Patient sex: F
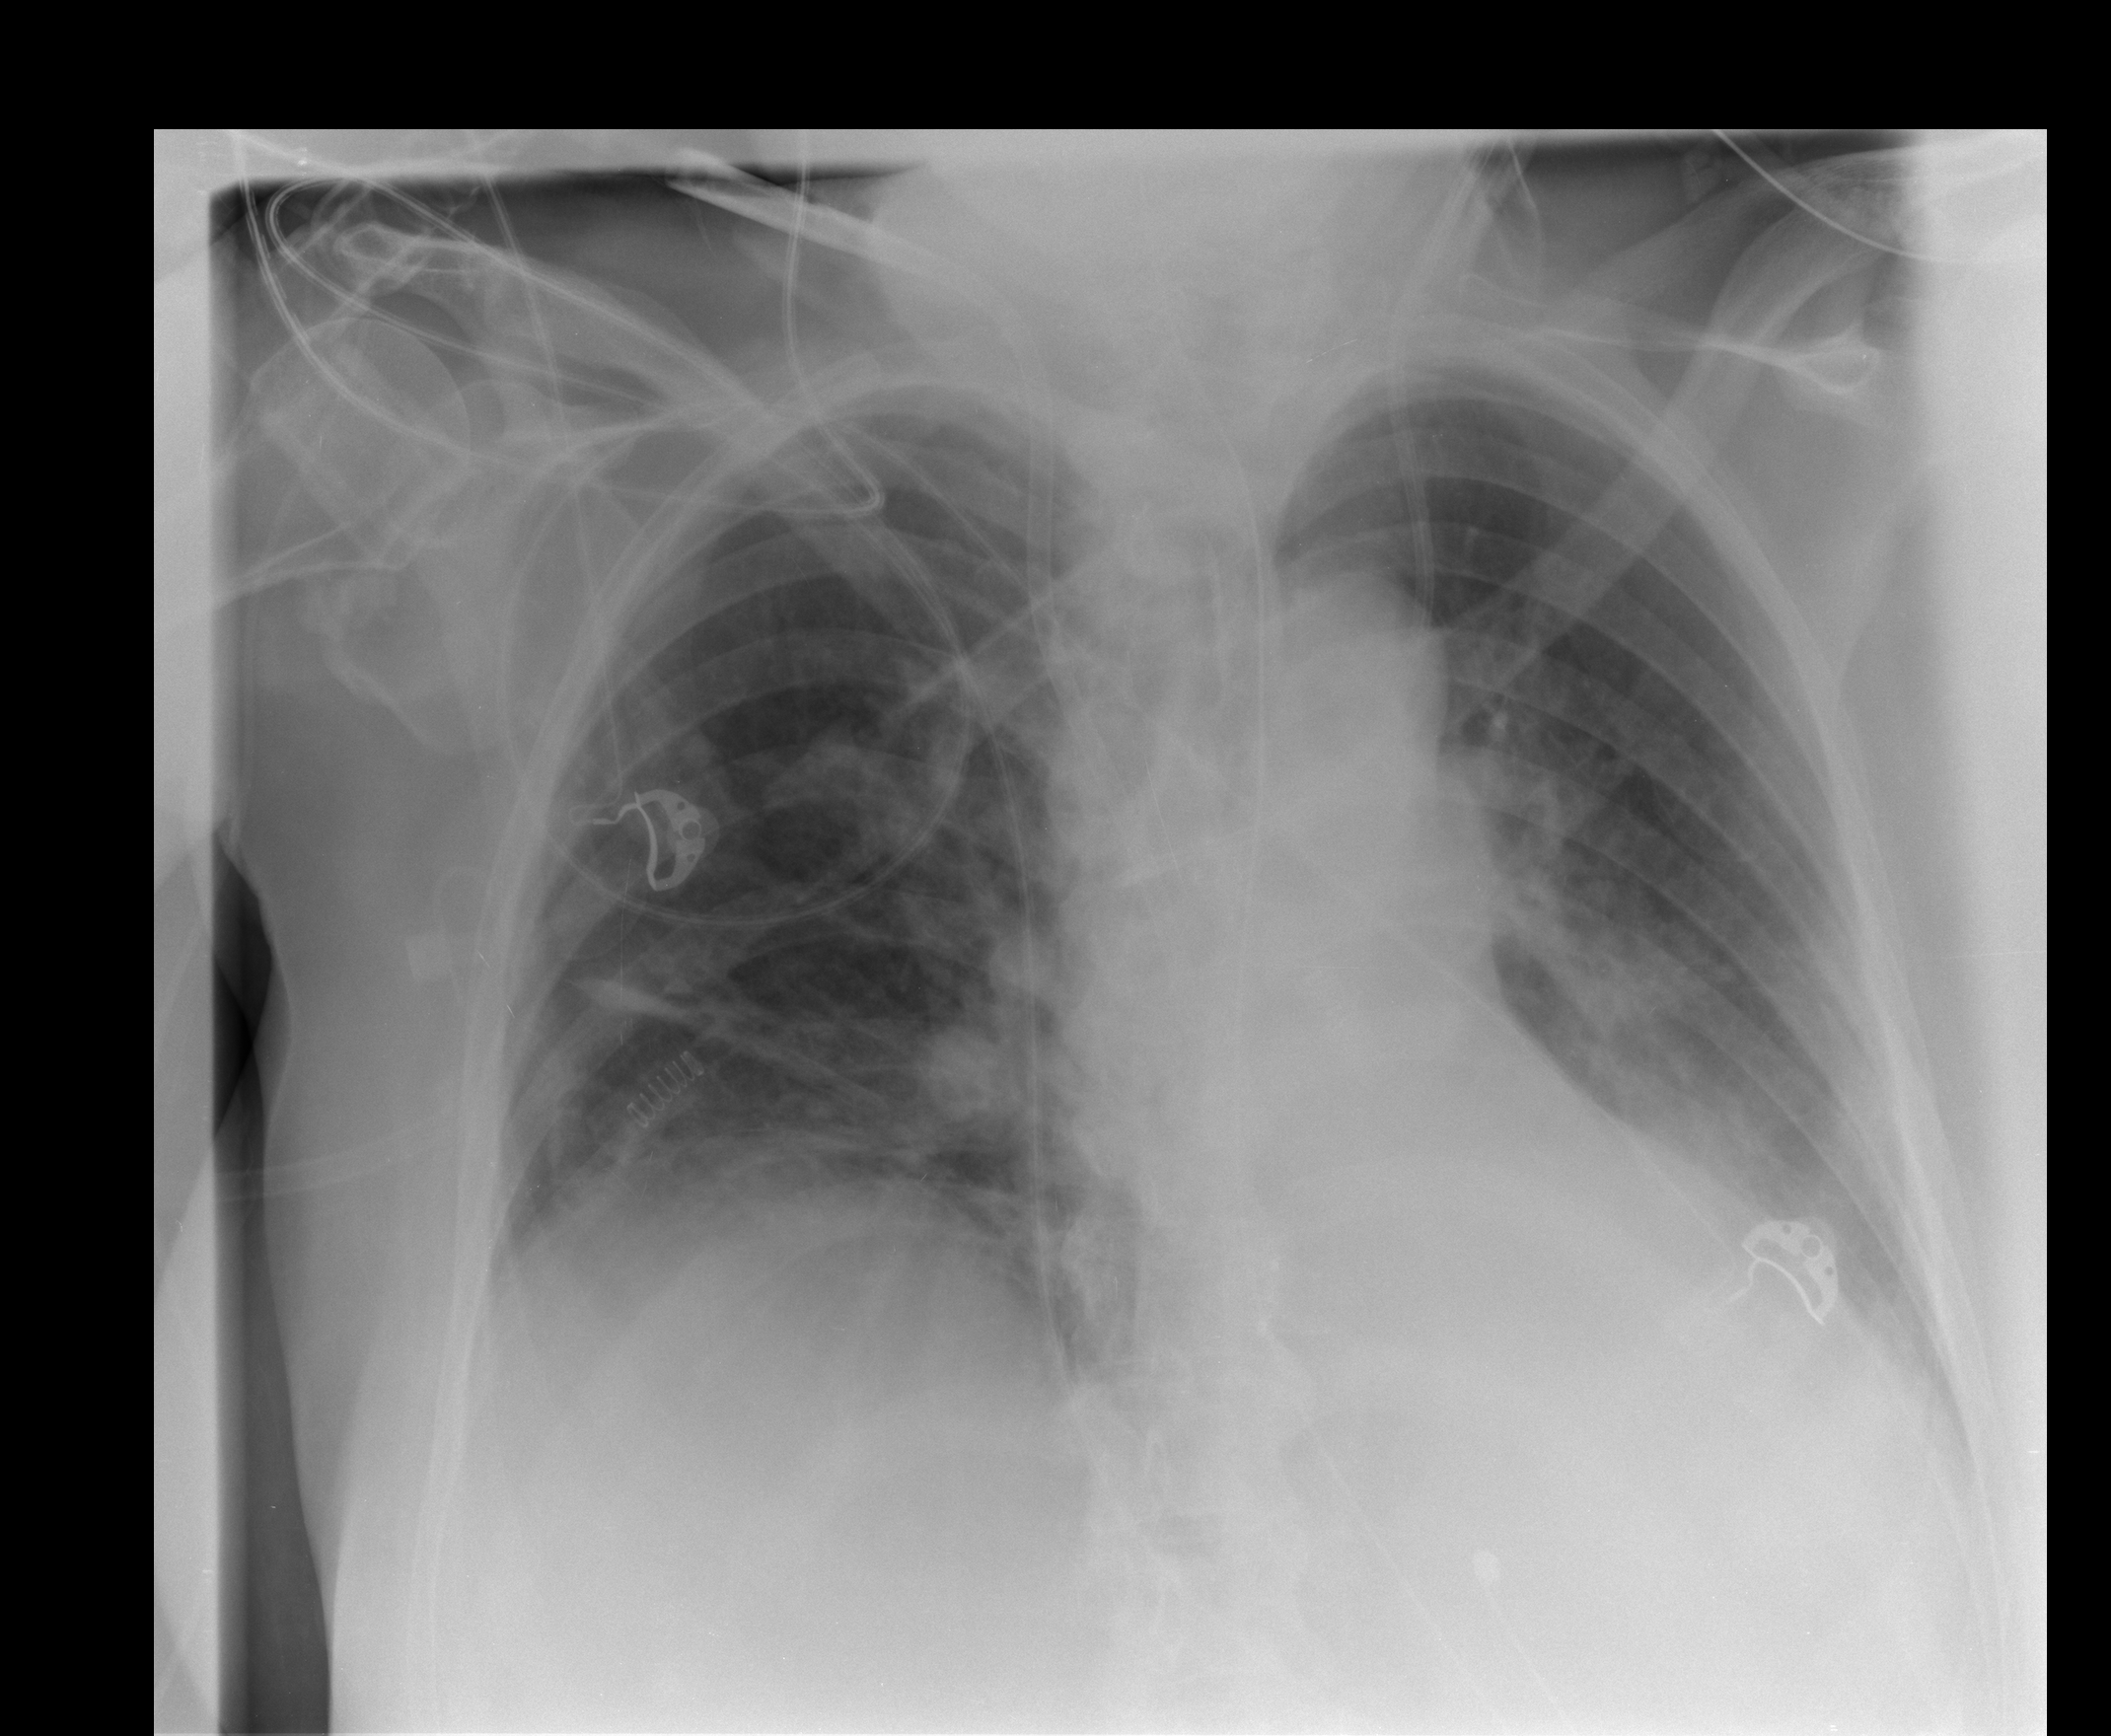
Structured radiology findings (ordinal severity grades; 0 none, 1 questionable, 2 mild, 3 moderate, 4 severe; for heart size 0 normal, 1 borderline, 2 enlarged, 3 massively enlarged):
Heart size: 2
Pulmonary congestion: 2
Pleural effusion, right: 0
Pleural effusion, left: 2
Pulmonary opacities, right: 2
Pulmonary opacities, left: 1
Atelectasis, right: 2
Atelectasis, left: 2